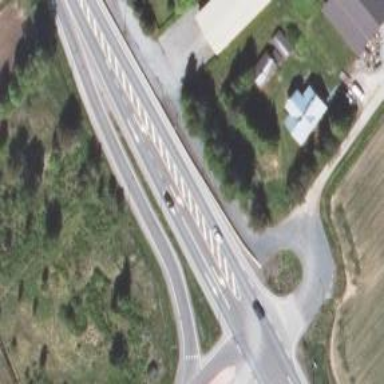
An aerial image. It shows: Trunk link highway.